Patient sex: M
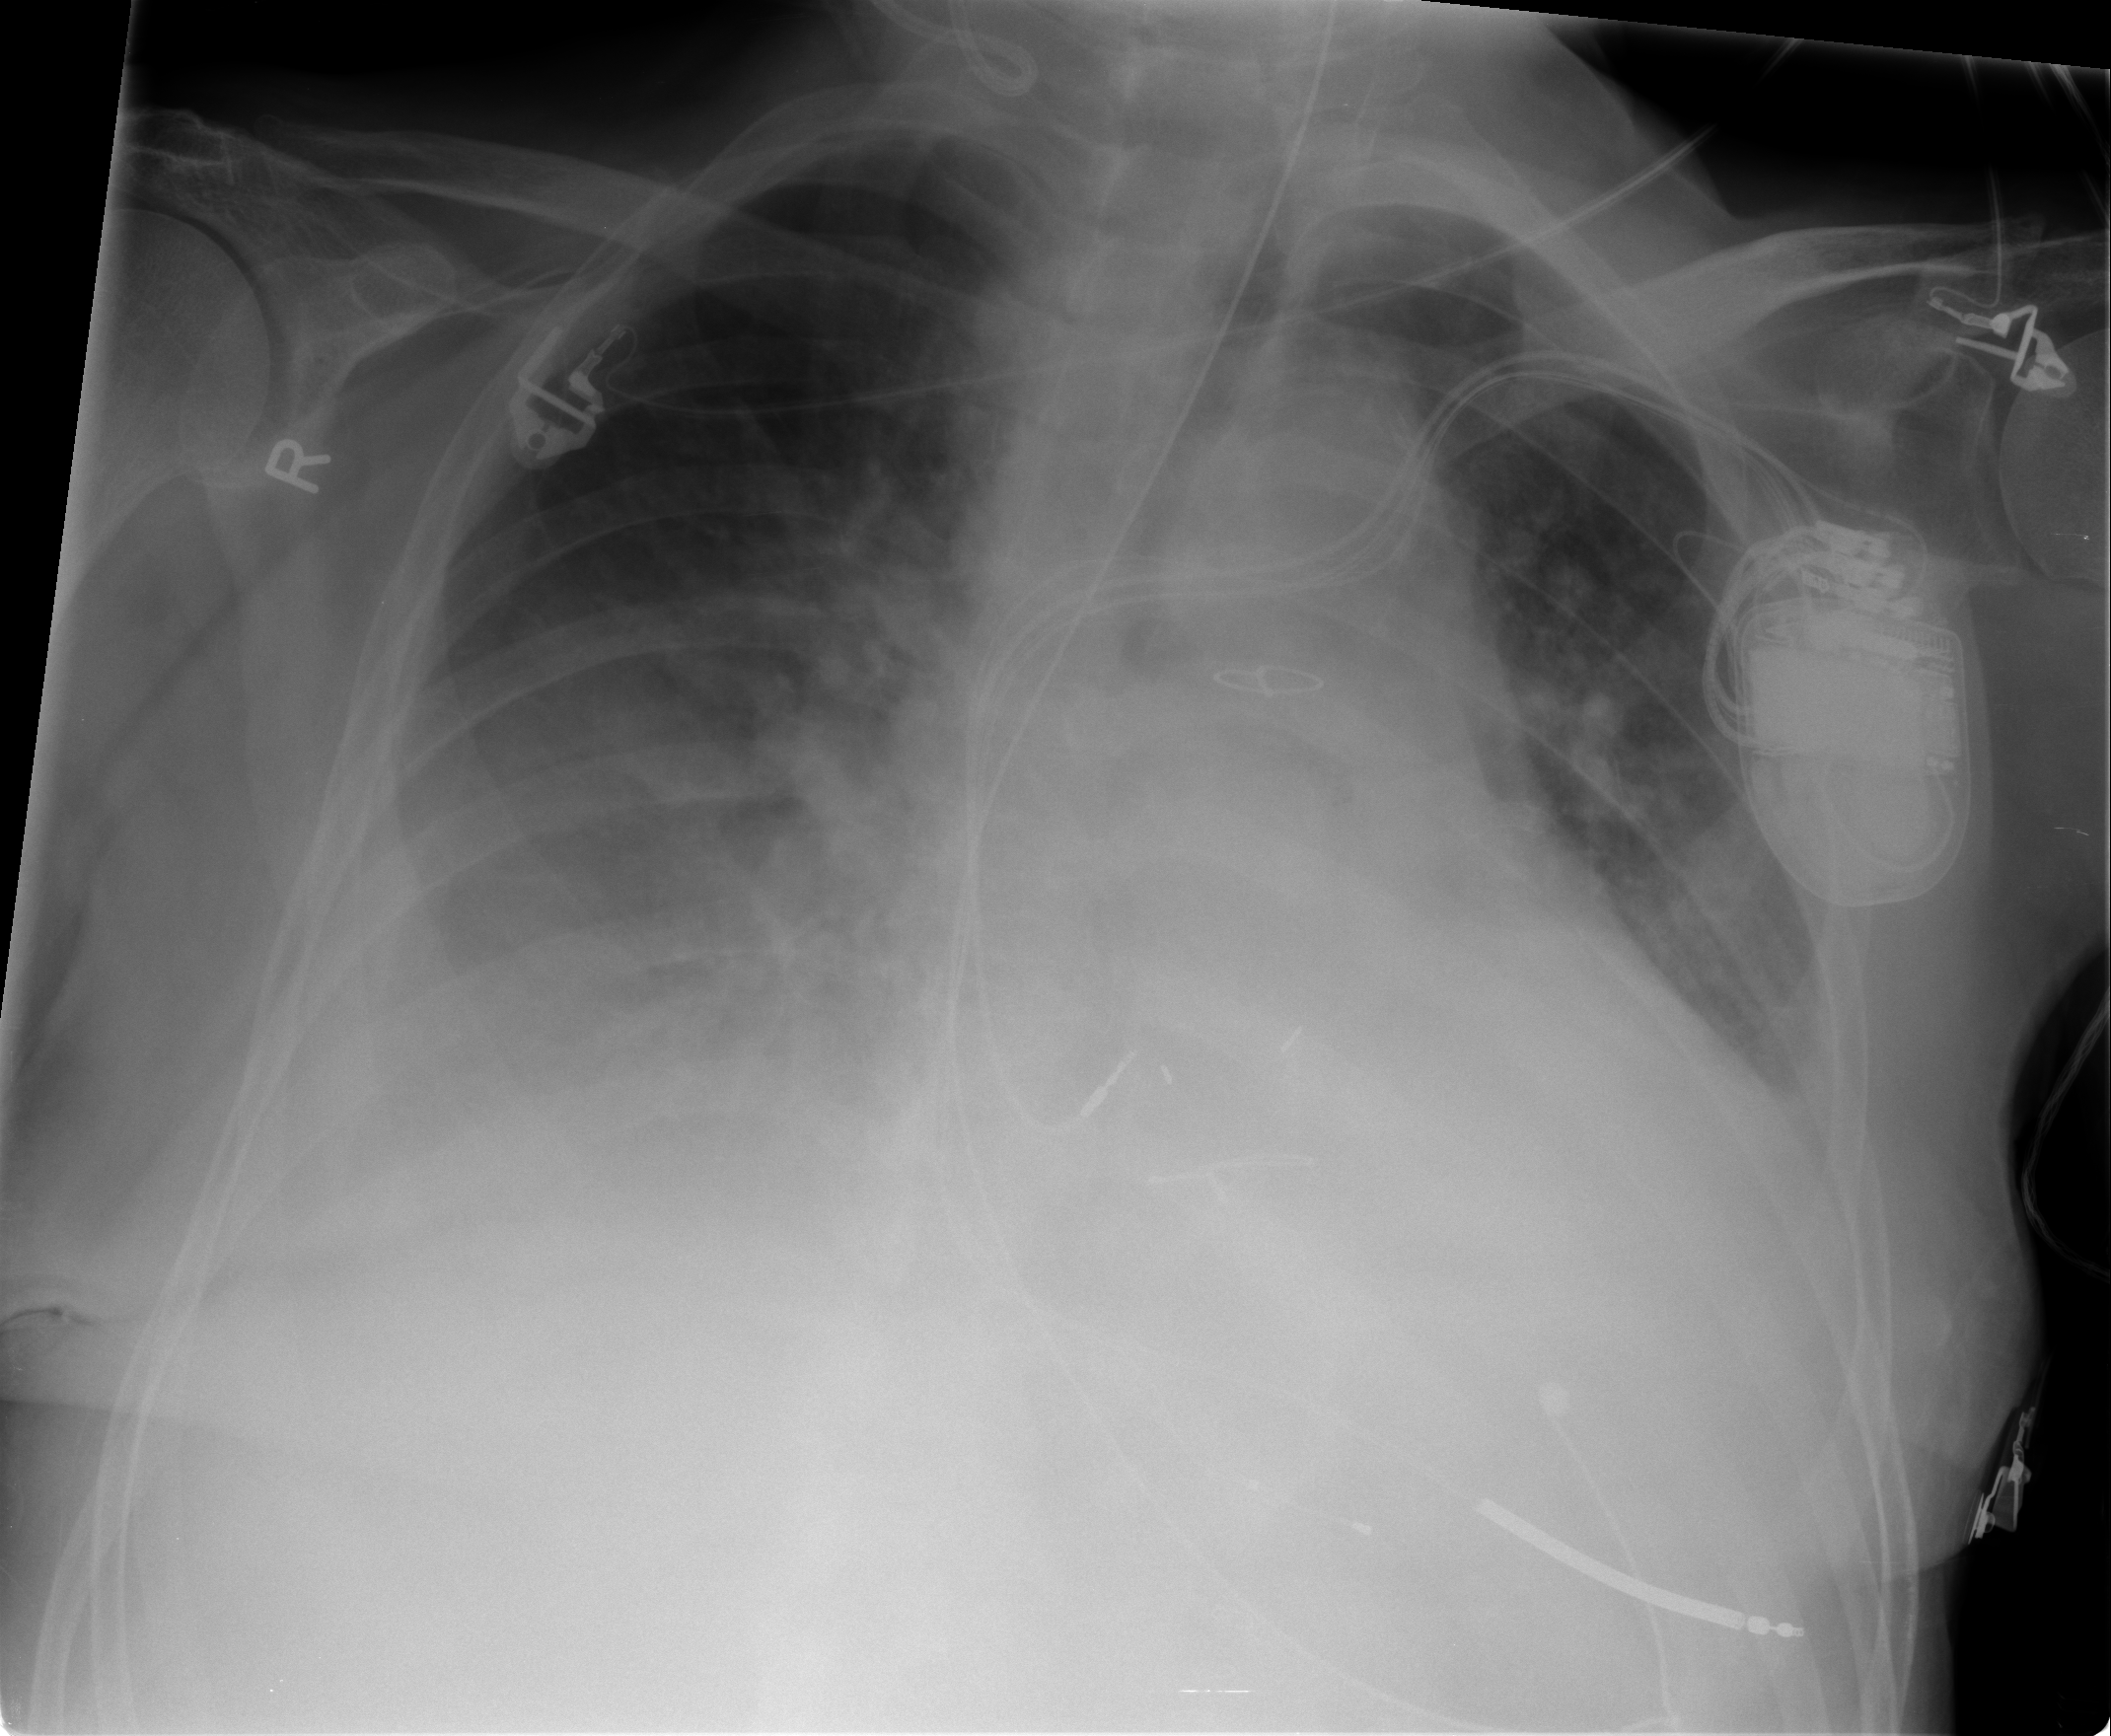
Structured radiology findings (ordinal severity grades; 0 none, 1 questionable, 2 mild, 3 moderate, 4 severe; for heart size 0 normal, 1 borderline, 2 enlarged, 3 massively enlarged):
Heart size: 2
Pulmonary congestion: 4
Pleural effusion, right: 3
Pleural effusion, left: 3
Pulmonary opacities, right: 0
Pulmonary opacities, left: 0
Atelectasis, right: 3
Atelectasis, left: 3